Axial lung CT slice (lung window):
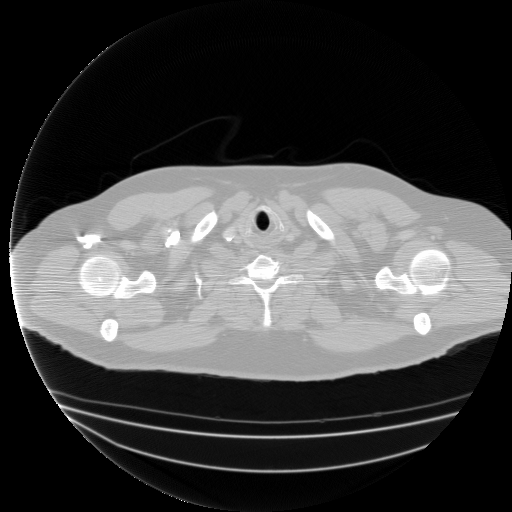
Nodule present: no